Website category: phone
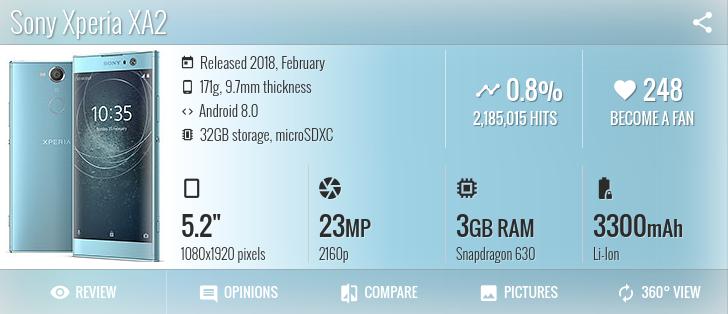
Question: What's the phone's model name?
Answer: Sony Xperia XA2

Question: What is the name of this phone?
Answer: Sony Xperia XA2

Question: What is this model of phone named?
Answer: Sony Xperia XA2

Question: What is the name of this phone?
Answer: Sony Xperia XA2

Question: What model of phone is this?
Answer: Sony Xperia XA2

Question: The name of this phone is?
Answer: Sony Xperia XA2

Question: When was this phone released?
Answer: Released 2018, February

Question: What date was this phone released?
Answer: Released 2018, February

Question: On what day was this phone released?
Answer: Released 2018, February

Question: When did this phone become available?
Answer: Released 2018, February

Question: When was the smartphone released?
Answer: Released 2018, February

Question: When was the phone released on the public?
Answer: Released 2018, February

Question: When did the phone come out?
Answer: Released 2018, February

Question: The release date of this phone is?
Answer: Released 2018, February

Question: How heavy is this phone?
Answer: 171g

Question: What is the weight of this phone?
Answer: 171g

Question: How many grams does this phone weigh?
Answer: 171g

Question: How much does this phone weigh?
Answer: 171g

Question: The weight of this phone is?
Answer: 171g

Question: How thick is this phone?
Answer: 9.7mm thickness

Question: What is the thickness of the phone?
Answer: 9.7mm thickness

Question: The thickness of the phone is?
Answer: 9.7mm thickness

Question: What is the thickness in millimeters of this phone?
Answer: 9.7mm thickness

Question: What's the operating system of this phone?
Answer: Android 8.0

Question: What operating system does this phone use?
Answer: Android 8.0

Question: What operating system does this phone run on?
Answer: Android 8.0

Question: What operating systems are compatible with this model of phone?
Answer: Android 8.0

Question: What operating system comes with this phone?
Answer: Android 8.0

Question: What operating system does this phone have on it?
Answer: Android 8.0

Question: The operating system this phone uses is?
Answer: Android 8.0

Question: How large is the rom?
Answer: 32GB storage

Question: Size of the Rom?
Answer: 32GB storage

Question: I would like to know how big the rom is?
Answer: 32GB storage

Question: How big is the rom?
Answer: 32GB storage

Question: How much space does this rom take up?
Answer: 32GB storage

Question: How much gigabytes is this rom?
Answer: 32GB storage

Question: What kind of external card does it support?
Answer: microSDXC

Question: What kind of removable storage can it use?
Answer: microSDXC

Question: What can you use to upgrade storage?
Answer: microSDXC

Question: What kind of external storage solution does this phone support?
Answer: microSDXC

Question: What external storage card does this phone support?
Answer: microSDXC

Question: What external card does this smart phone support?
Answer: microSDXC

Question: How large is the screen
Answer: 5.2"

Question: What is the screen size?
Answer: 5.2"

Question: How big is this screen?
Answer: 5.2"

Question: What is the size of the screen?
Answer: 5.2"

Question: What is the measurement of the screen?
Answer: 5.2"

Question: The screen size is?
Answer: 5.2"

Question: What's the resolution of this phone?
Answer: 1080x1920 pixels

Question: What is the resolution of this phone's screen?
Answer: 1080x1920 pixels

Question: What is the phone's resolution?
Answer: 1080x1920 pixels

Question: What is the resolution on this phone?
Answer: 1080x1920 pixels

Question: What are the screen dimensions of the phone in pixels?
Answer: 1080x1920 pixels

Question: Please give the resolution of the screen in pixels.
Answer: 1080x1920 pixels

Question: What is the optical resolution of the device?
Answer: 1080x1920 pixels

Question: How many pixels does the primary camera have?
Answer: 23 MP

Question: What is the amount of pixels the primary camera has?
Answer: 23 MP

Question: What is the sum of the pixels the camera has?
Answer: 23 MP

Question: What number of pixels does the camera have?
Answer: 23 MP

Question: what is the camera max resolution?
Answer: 23 MP

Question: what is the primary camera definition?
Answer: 23 MP

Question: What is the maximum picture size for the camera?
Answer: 23 MP

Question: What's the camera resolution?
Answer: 2160p

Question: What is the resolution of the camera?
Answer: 2160p